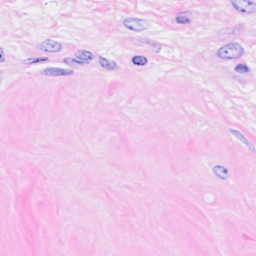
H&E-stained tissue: Breast